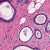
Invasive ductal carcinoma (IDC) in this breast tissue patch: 0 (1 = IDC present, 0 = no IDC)